Question: When running my .NET project I get the following run-time error:
'''
Could not load file or assembly 'Microsoft.WindowsAzure.ServiceRuntime, Version=2.4.0.0, Culture=neutral, PublicKeyToken=31bf3856ad364e35' or one of its dependencies. The system cannot find the file specified.
'''
From what I understand, 'Microsoft.WindowsAzure.ServiceRuntime' is a GAC dependency and not available on NuGet.
My .NET project is referencing 2.5.0.0 of ServiceRuntime from the Azure SDK 2.5. The stacktrace of the exception reveals that one of our custom NuGet packages references 2.4.0.0.
When looking at the NuGet package's dependencies, it doesn't show ServiceRuntime, which I assume is because it is a GAC reference (something which NuGet cannot resolve):

I found that by adding the following 'web.config' change, it now works:
'''
<dependentAssembly>
<assemblyIdentity name="Microsoft.WindowsAzure.ServiceRuntime" publicKeyToken="31bf3856ad364e35" culture="neutral" />
<bindingRedirect oldVersion="0.0.0.0-2.5.0.0" newVersion="2.5.0.0" />
</dependentAssembly>
'''
I would assume that this only works if 2.5.0.0 is backwards compatible with the 2.4.0.0 specification.
- - 'Microsoft.WindowsAzure.ServiceRuntime'
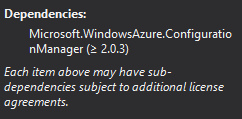
Answer: Though it might be little late to answer the question, nonetheless better late than never. Following is my view:
What would happen if it was not backwards compatible?
You solution would break, though its highly unlikely that the next version of an assembly is not backward compatible, you can run any of old .net program with newer versions of .Net / CLR, atmost it would show deprecation message and its only after pretty long time it will stop supporting not immediately as in this case. An assembly is the next version only if it is backward compatible, else it is a new assembly.
Why isn't Microsoft.WindowsAzure.ServiceRuntime a NuGet package?
First understand the reason for the existence of the Nuget <URL>, in essence it is only meant for the 3rd party libraries / extensions. It is not meant for the core MS / .Net framework libraries, whose source code isn't available and cannot be modified by an outside developer.
Hope this helps to an extent.